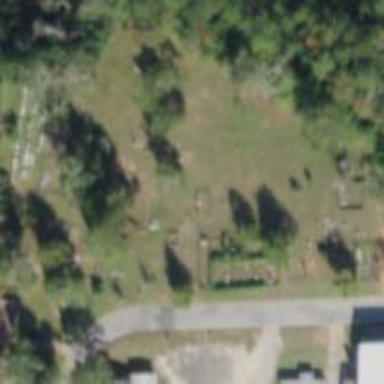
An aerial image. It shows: Cemetery.